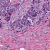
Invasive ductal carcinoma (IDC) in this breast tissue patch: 1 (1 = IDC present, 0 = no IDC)